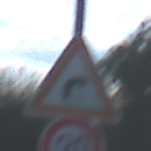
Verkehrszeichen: KurveRechts
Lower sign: Geschwindigkeit90
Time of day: MorningAfternoon
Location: Outdoor (Nature)
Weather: PartlyCloudy
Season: NotSpecified
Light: Natural